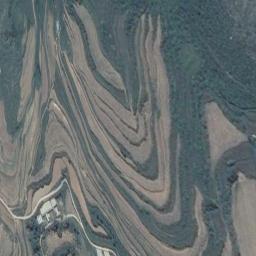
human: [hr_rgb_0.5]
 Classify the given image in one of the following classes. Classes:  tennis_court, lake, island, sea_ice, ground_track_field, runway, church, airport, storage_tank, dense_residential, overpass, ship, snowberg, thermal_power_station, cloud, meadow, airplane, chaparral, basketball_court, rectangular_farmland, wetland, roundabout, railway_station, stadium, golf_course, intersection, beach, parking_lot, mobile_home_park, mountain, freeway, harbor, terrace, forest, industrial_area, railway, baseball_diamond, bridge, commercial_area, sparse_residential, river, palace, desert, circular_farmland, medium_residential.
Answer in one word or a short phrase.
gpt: terrace